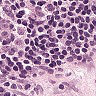
Metastatic tissue present: no